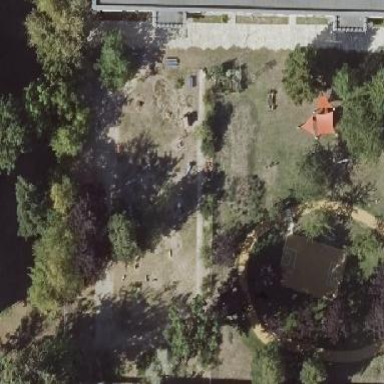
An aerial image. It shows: Kindergarten.